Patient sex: M
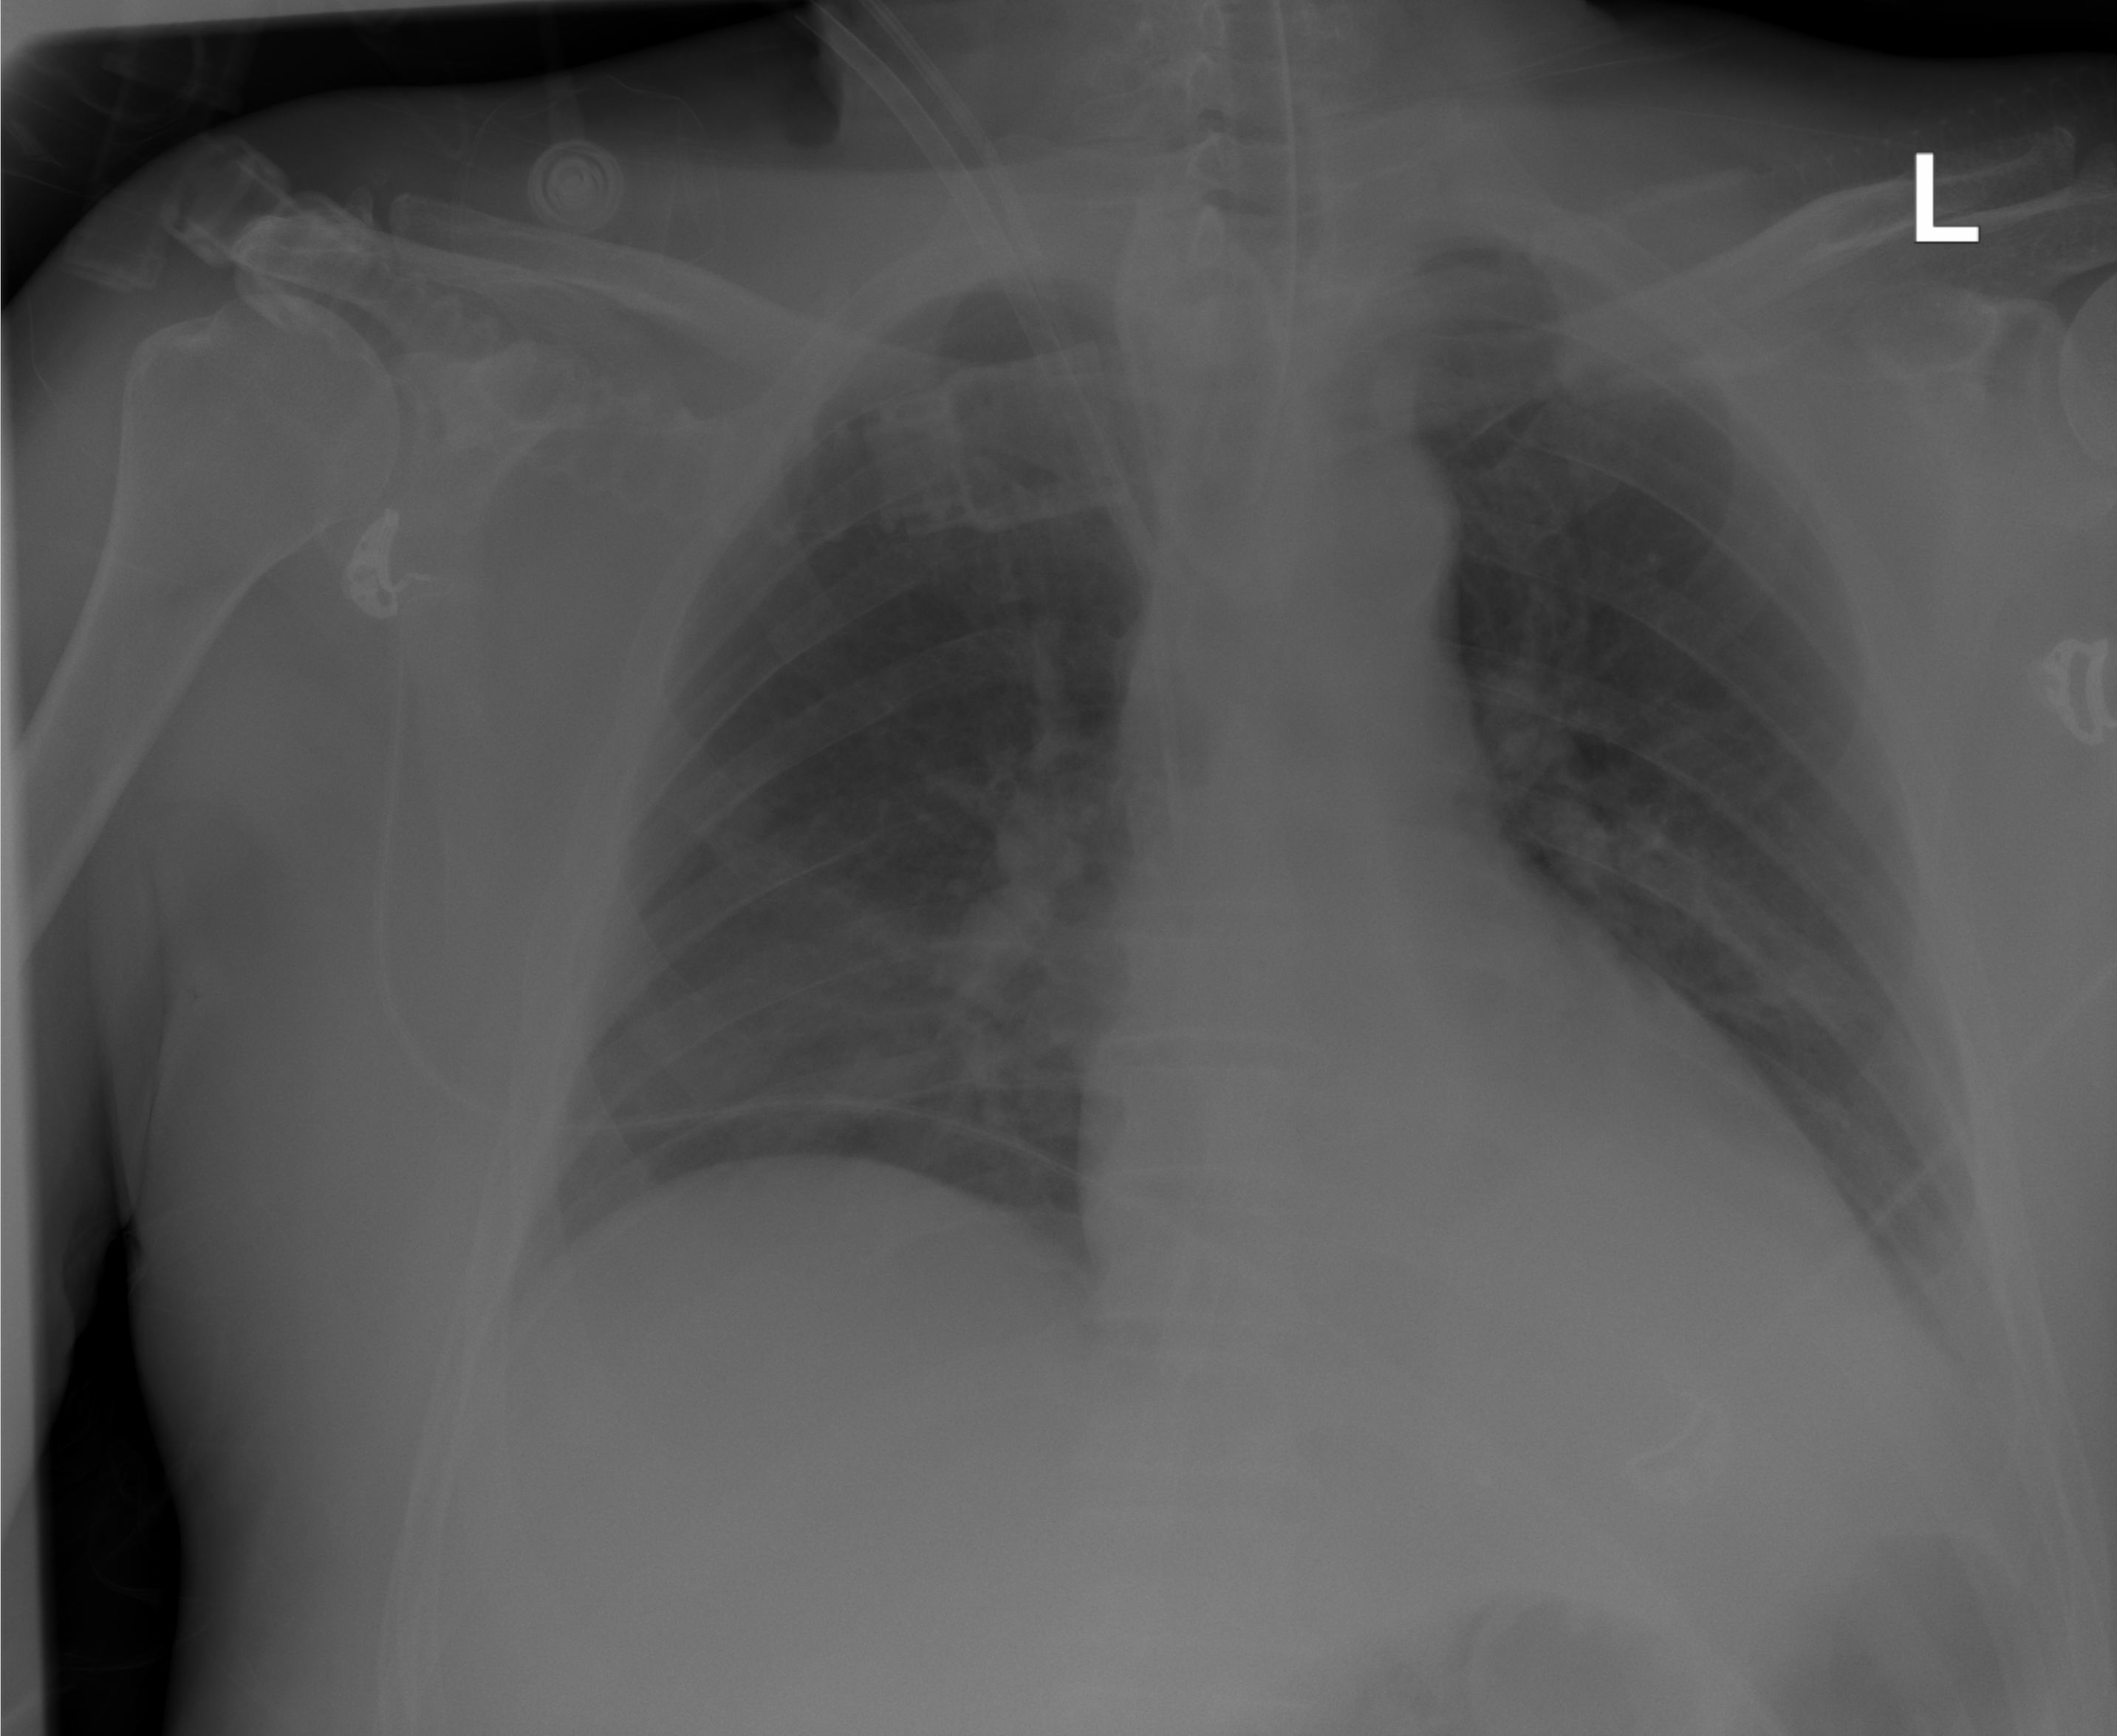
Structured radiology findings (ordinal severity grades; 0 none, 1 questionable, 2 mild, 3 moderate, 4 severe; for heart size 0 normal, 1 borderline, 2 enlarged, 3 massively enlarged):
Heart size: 0
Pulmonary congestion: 0
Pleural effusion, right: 0
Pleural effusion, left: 2
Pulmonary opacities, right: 0
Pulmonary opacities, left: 0
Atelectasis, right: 0
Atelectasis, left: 0